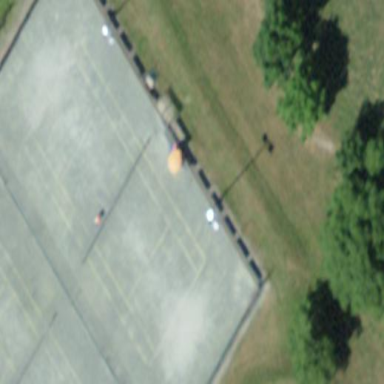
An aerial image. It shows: Tennis court on the leisure land pitch.